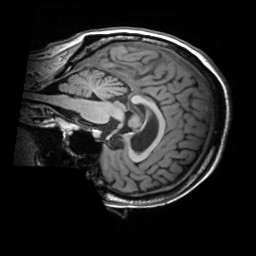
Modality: T1w
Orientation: sagittal
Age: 72
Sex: female
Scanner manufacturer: siemens
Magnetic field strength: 3 T
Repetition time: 2.2 s
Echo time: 0.00245 s